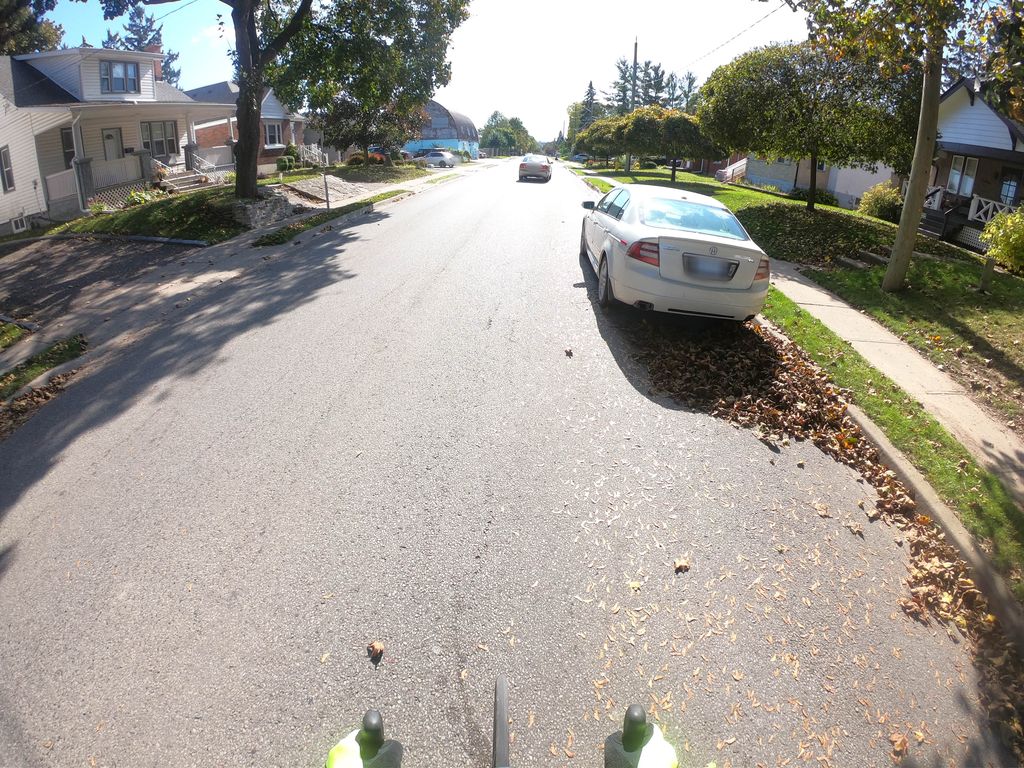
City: kitchener-waterloo